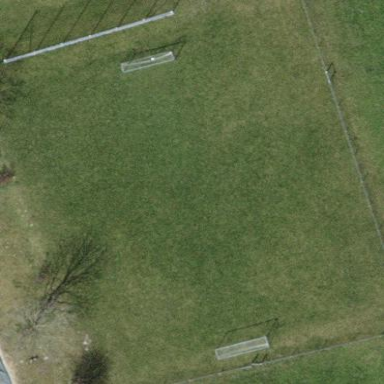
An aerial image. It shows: Grass pitch designated for multiple sports activities.